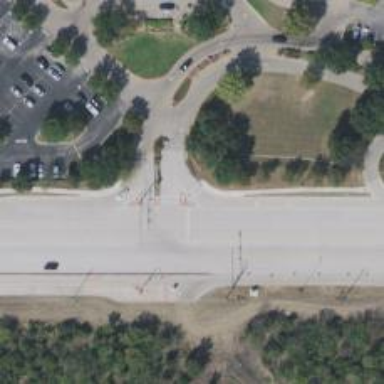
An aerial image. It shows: Secondary link road.